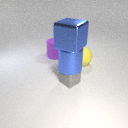
large yellow rubber sphere to the right of large purple rubber cylinder